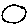
Label: circle